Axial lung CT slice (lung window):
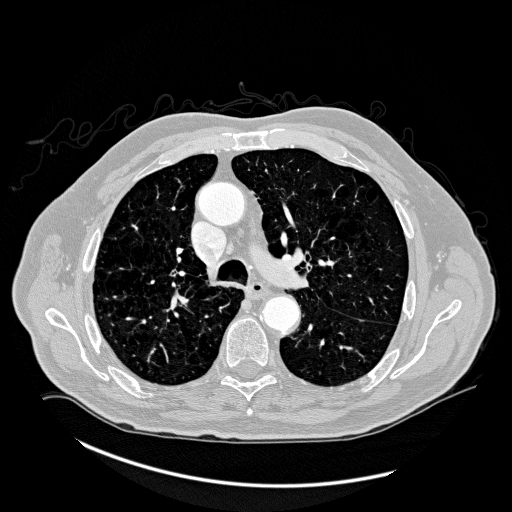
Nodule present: no